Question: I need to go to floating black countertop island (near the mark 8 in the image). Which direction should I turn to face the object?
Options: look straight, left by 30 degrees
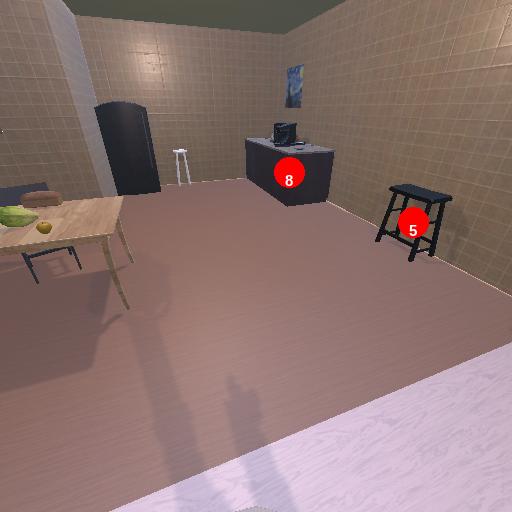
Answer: look straight